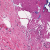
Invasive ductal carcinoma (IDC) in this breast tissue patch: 0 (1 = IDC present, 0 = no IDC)